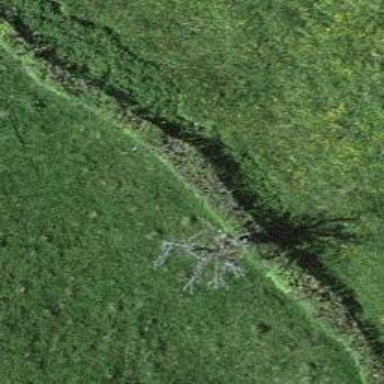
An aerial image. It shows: Hedge acting as barrier.